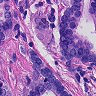
Metastatic tissue present: yes